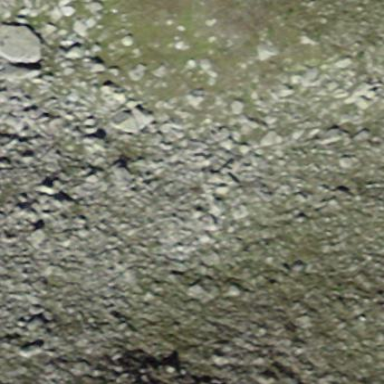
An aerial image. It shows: Natural scree.